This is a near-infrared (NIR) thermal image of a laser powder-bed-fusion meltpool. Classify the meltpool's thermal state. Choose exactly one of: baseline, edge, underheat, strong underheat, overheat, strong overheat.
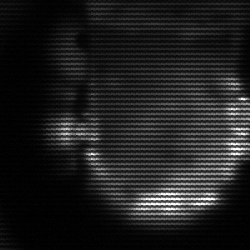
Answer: baseline